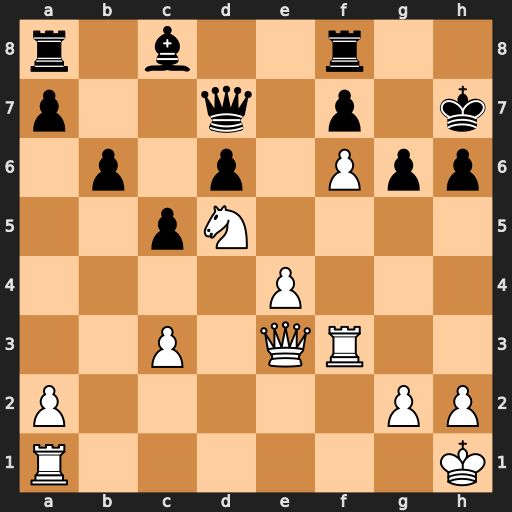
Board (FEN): r1b2r2/p2q1p1k/1p1p1Ppp/2pN4/4P3/2P1QR2/P5PP/R6K
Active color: w
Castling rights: -
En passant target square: -
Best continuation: Rh3 Qxh3 gxh3